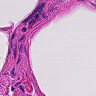
Metastatic tissue present: no